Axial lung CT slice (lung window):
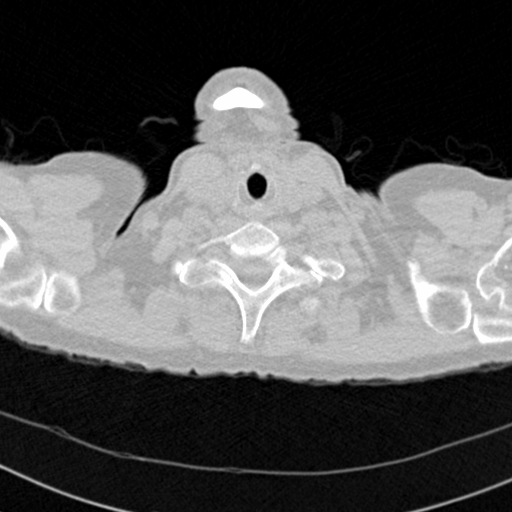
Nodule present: no